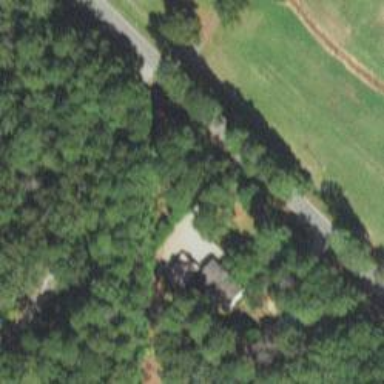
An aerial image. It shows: Driveway leading to service road.